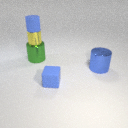
small yellow metal cylinder below small blue rubber cylinder